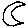
Label: moon